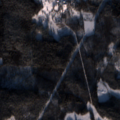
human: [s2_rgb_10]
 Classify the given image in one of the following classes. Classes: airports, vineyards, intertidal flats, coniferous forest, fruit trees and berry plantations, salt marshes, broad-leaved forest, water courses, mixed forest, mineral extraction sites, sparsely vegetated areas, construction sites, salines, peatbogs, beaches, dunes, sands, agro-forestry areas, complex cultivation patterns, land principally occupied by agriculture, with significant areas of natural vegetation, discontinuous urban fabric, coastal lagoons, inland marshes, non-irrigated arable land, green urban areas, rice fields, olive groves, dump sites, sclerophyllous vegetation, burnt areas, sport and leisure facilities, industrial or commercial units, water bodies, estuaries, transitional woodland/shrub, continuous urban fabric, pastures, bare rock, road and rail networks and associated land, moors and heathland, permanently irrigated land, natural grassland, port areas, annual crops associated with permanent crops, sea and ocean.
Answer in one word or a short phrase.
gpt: broad-leaved forest, coniferous forest, mixed forest